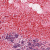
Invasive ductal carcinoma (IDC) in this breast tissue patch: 0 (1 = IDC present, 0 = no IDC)